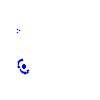
Particle: pion